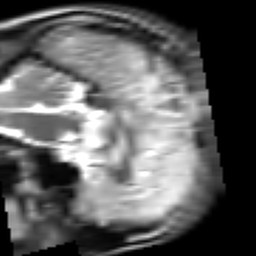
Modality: T2w
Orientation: sagittal